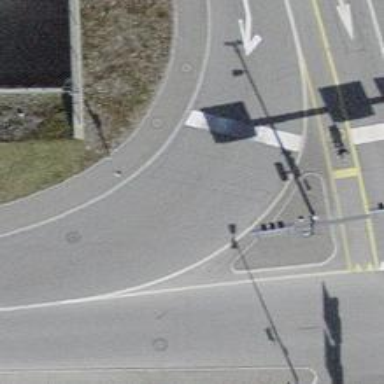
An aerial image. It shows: Tertiary road with asphalt surface.